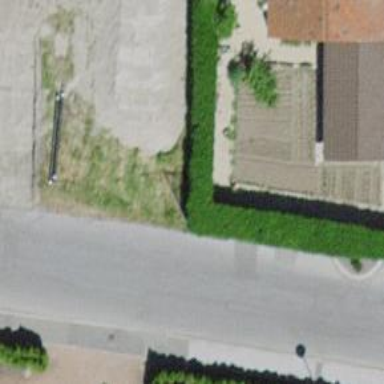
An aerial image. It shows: Hedge barrier.